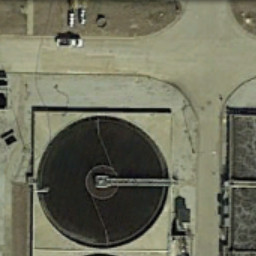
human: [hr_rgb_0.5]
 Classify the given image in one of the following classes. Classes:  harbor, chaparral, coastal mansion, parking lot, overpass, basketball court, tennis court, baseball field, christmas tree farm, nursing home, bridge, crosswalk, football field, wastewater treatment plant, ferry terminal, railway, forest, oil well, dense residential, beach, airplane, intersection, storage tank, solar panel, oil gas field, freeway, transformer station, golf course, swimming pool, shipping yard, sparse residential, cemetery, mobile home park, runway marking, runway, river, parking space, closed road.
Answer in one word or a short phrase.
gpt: wastewater treatment plant